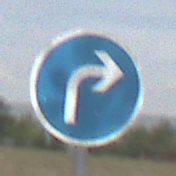
Verkehrszeichen: VorgeschriebeneFahrtrichtungRechts
Umgebung: Outdoor, Nature
Tageszeit: Midday
Wetter: PartlyCloudy
Licht: Natural
Jahreszeit: NotSpecified
Kontrast: MediumContrast